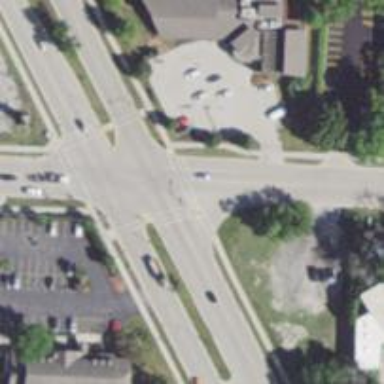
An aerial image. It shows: Marked crossing on footway.